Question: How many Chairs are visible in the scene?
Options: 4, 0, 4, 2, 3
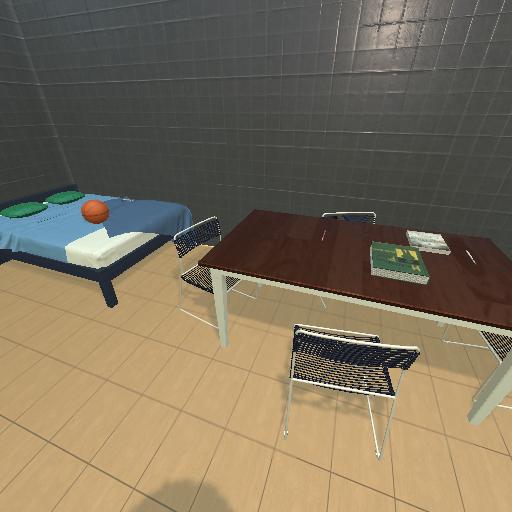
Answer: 4